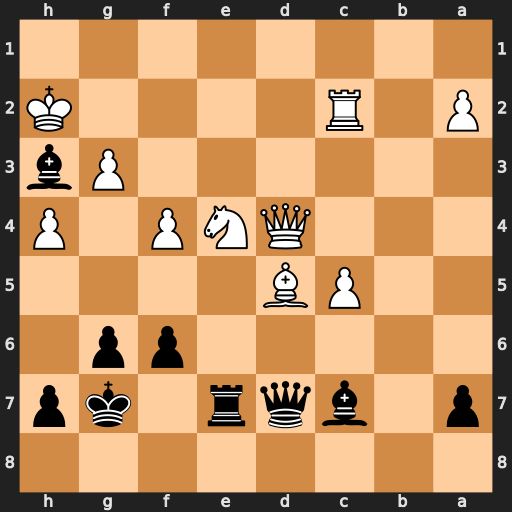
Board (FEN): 8/p1bqr1kp/5pp1/2PB4/3QNP1P/6Pb/P1R4K/8
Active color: b
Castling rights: -
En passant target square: -
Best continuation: Rxe4 Qxe4 Bf5 Qc4 Bxc2 Qxc2 Qxd5